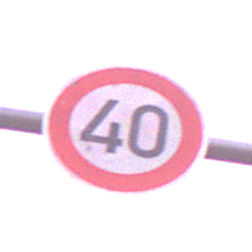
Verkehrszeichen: Geschwindigkeit40
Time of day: SunriseSunset
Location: Outdoor (Urban)
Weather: PartlyCloudy
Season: NotSpecified
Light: Natural